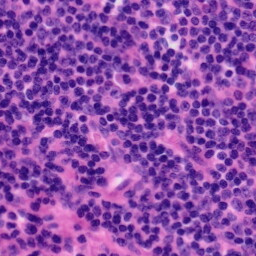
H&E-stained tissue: Tonsil